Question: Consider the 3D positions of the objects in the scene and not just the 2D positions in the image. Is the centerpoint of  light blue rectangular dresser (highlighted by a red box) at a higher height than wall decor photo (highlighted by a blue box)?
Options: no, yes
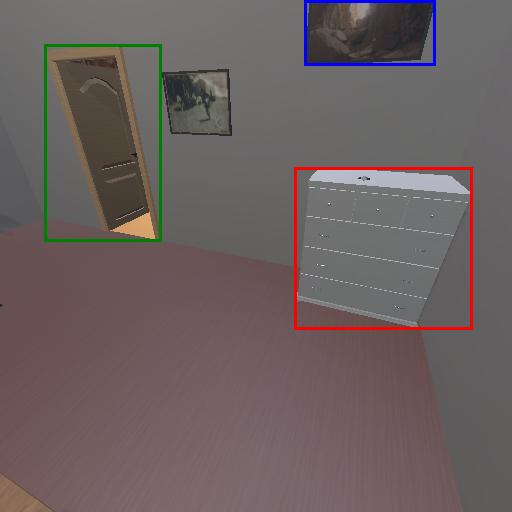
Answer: no